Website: bh-photo
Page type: customer-info-address
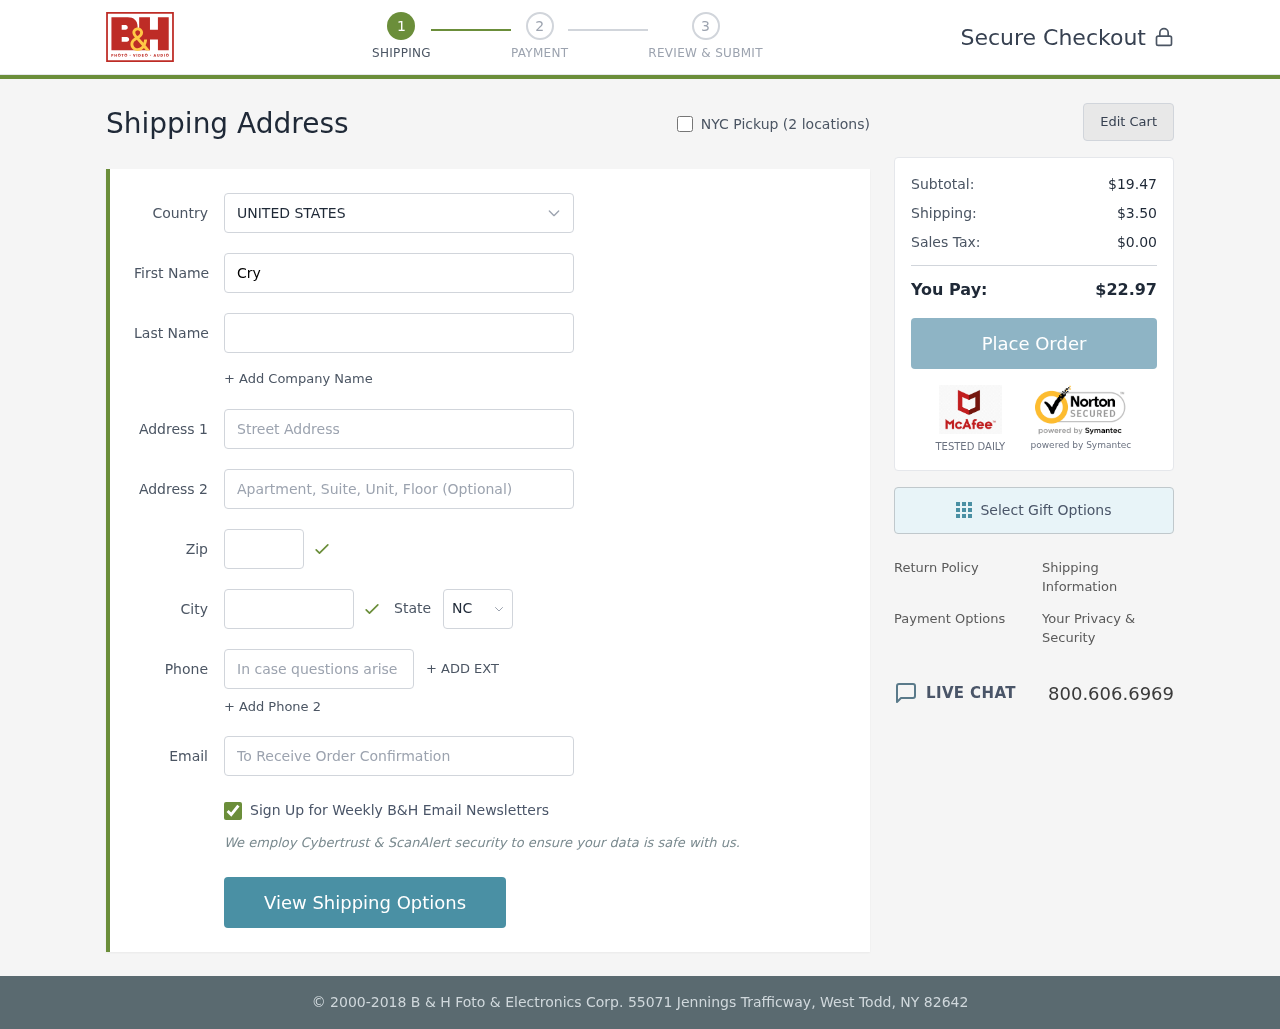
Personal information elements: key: PII_CITY
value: Christopherville
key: PII_COUNTRY
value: United States
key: PII_EMAIL
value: crystalwelch@yahoo.com
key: PII_FIRSTNAME
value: Crystal
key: PII_LASTNAME
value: Welch
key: PII_PHONE
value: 8483888396
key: PII_POSTCODE
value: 92213
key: PII_STATE_ABBR
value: NC
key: PII_STREET
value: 67056 Nielsen Dale Apt. 839
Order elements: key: ORDER_SUBTOTAL
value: $19.47
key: ORDER_SHIPPING_COST
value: $3.50
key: ORDER_TAX
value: $0.00
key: ORDER_TOTAL
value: $22.97